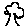
Label: tree